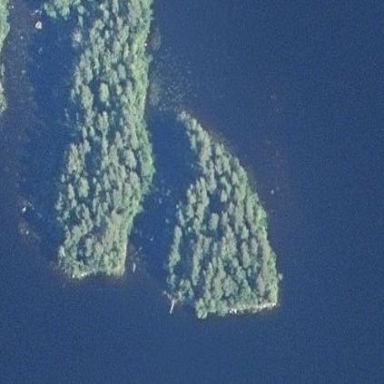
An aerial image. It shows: Islet.